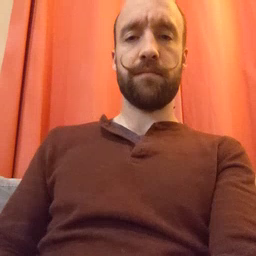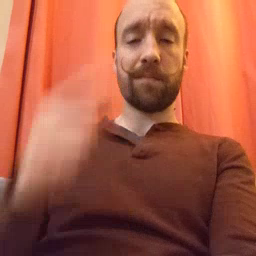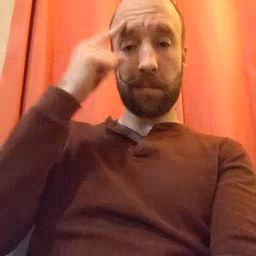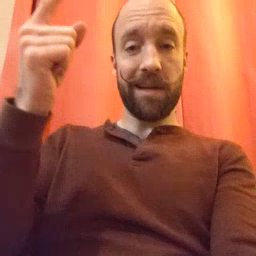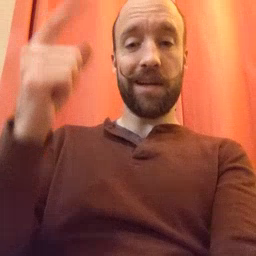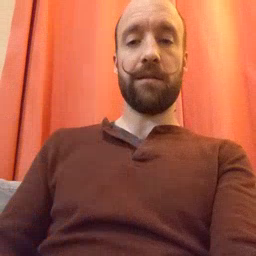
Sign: penny